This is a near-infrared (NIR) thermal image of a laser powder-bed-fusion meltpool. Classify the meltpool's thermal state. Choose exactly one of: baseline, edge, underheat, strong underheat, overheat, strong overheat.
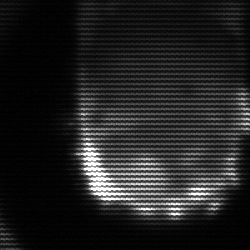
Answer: baseline